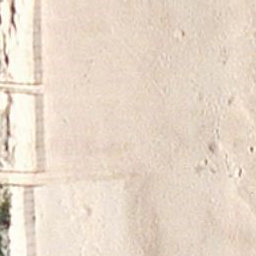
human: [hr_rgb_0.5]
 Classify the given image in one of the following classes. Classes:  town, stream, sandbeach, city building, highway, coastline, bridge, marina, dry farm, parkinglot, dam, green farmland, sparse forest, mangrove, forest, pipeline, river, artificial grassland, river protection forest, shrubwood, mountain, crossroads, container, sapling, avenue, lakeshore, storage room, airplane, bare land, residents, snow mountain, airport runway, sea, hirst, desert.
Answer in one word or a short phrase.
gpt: sandbeach